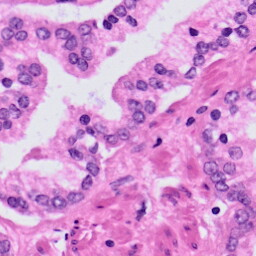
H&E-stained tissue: Prostate